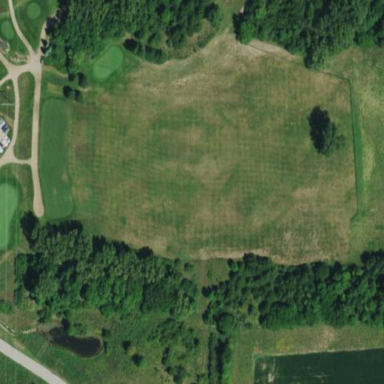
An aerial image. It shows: Rough grassy area used for golf.